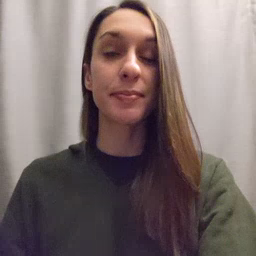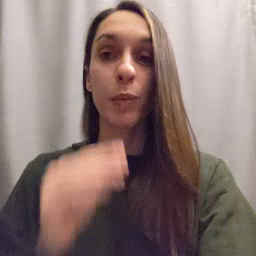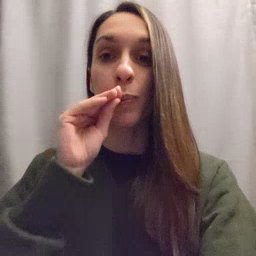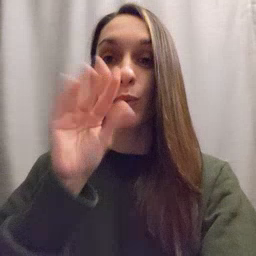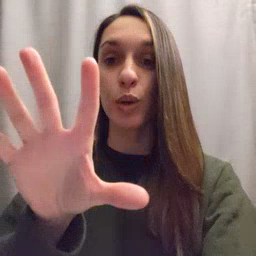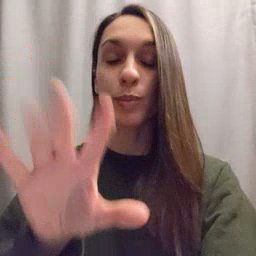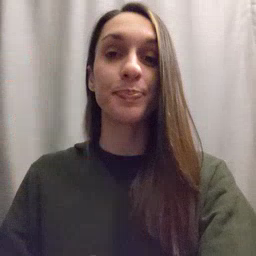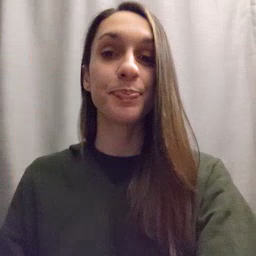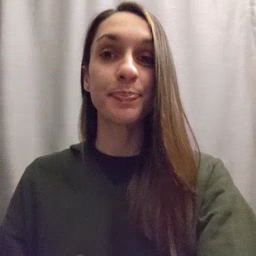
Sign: blow